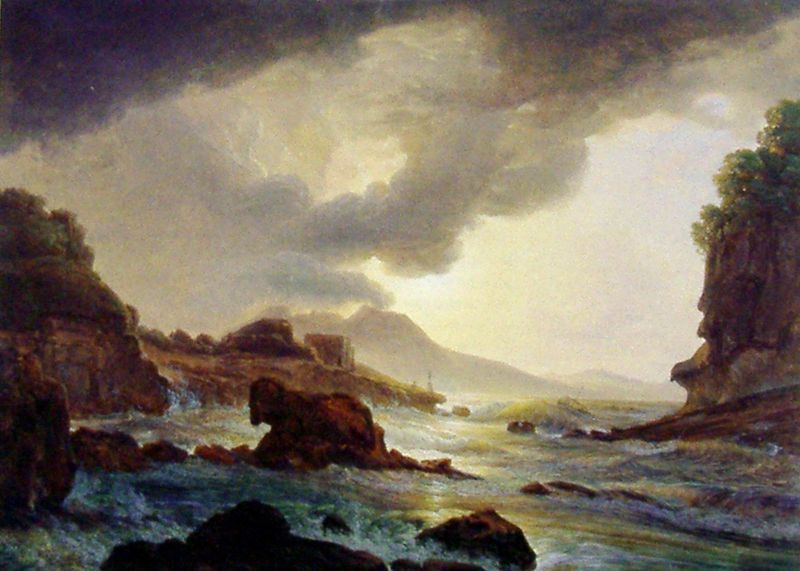
Titel: Meeressturm mit Blick auf die Scuola di Vergilio und den Vesuv
Künstler: Joseph Rebell
Standort: Wien
Institution: Kunsthistorisches Museum
Schlagwörter: baum, berg, blau, dunkel, felsen, gemälde, gestein, gewitter, himmel, meer, schatten, wasser, weiß, wolken, bäume, fluss, gelb, grün, landschaft, ocker, see, ufer, braun, grau, hell, licht, schwarz, gebäude, haus, schloss, wolke, beige, malerei, stein, steine, ferne, flusslauf, horizont, natur, weite, wind, büsche, gebüsch, qualm, rauch, sonne, insel, pflanzen, anhöhe, gischt, küste, strand, welle, wellen, düster, italien, berge, fels, gebirge, gipfel, hang, klippen, sonnenlicht, mauer, nebel, tag, landschaftsmalerei, schlucht, steil, oliv, hafen, fliessen, romantik, schaum, strom, strömung, aufbrausen, brandung, dampf, seestück, sturm, stürmisch, unwetter, wetter, umriss, bucht, klippe, steilküste, regen, ruine, burg, lava, vulkan, flussbett, gezeiten, bedrohlich, landschaftsbild, mauern, schaumkronen, wolkne, gegenlicht, gelbgrün, donner, asche, ausbruch, felsenküste, schäumen, vesuv, vulkanausbruch, sizilien, mehr, brechen, ätna, adria, krater, schaumkrone, meehr, raucht, vulkankrater, schaunkrone, sdtrom, vesuvausbruch, wlellen, grüpn, heller fleck, unruhige see, vulan